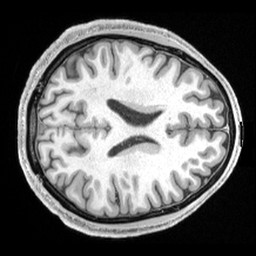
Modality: T1w
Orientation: axial